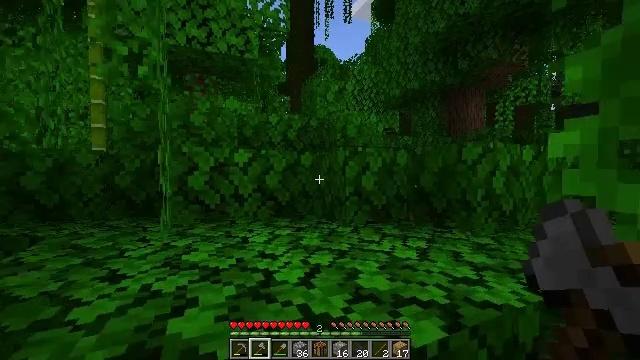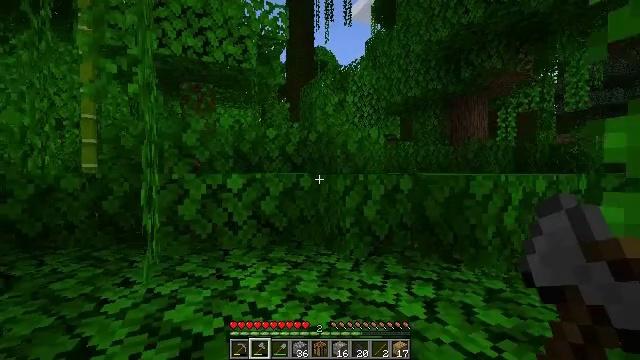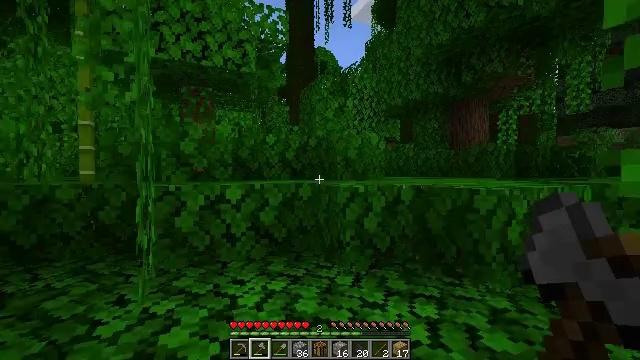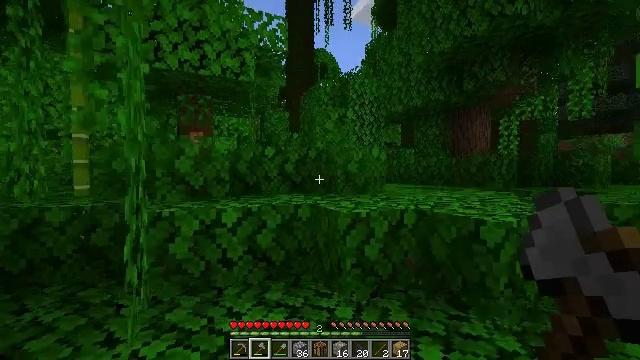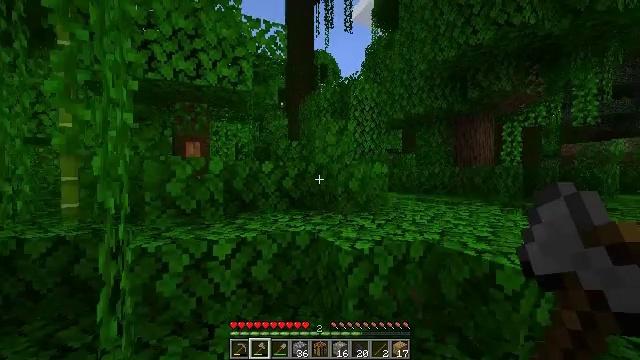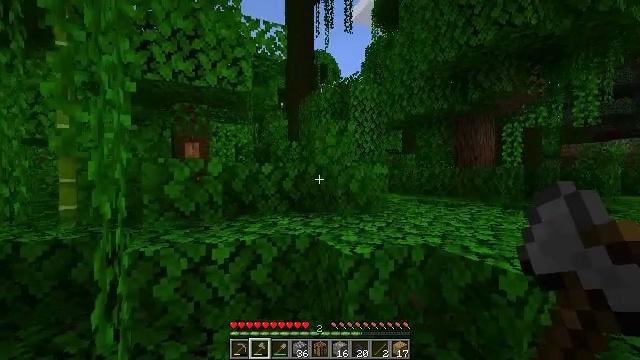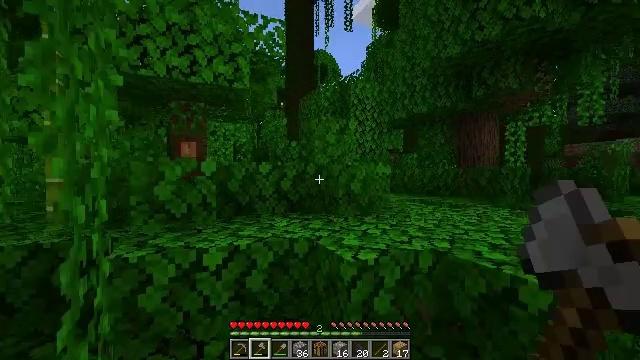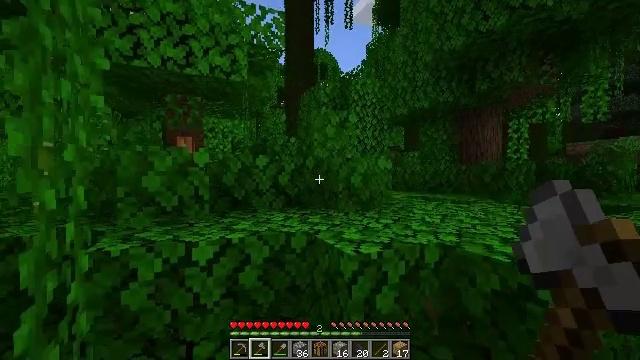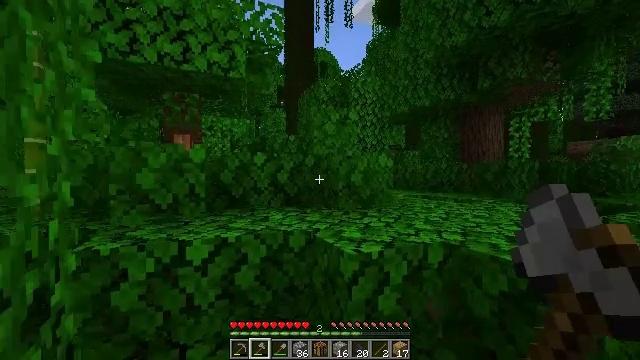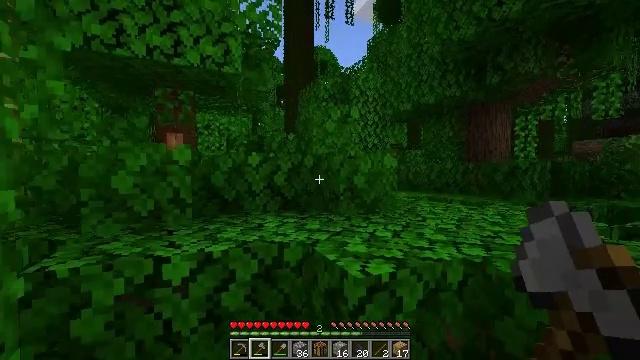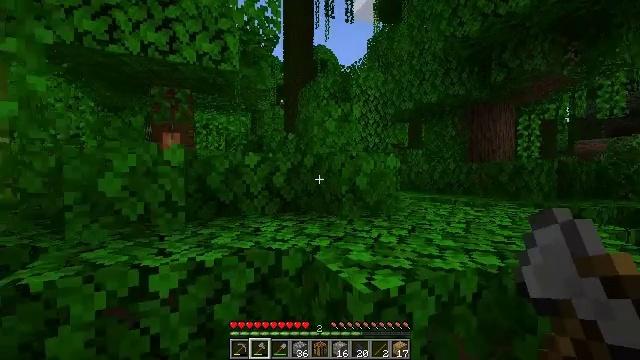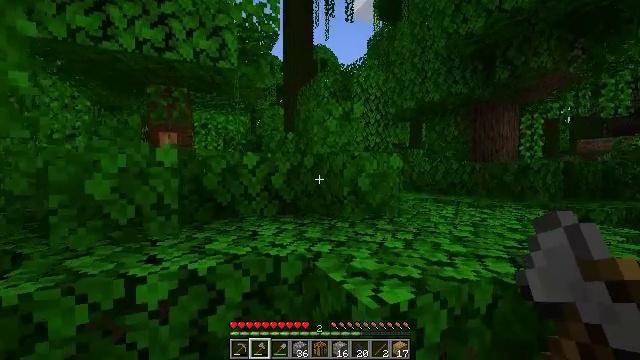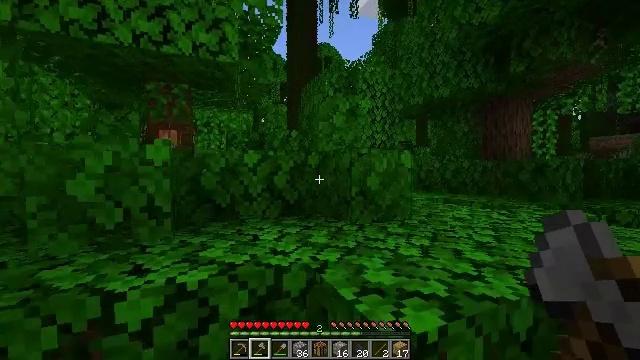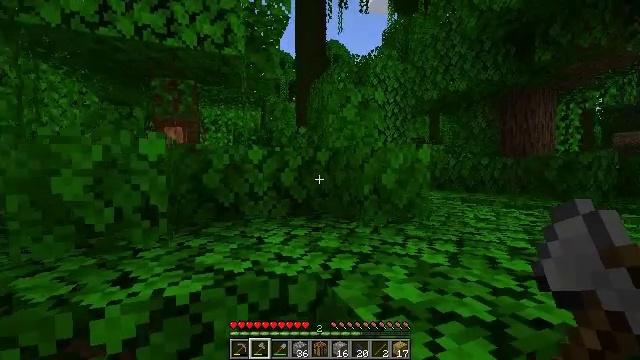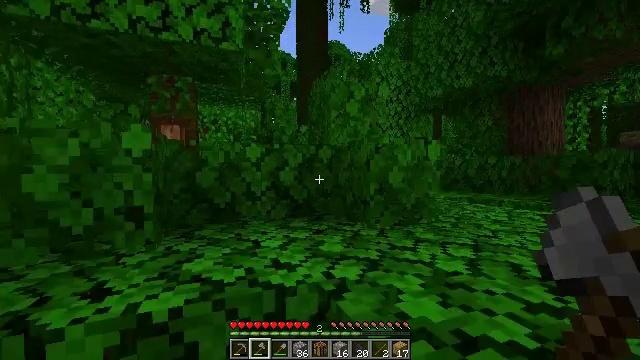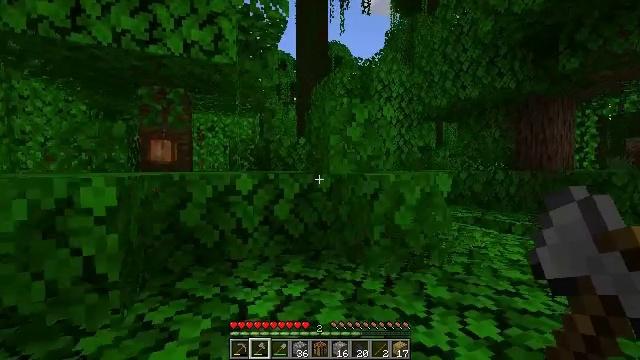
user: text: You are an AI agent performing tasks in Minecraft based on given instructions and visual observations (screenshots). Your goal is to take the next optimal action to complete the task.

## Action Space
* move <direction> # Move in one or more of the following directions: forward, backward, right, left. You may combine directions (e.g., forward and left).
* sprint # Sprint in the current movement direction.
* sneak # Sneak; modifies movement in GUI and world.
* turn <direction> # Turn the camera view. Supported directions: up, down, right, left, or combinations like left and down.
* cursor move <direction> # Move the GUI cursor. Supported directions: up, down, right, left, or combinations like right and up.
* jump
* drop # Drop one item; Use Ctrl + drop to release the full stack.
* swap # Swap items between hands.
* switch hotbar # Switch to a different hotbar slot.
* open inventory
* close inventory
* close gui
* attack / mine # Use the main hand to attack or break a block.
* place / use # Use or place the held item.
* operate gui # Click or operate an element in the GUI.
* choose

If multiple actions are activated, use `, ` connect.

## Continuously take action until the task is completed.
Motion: motion action
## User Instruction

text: Eliminate the parrot.
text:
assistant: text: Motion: move forward, jump
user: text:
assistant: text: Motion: move forward, jump
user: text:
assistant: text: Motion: move forward, jump
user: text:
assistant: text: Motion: move forward, jump
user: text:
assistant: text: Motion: move forward
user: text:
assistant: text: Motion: move forward
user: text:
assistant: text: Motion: move forward
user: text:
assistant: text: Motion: move forward
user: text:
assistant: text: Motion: move forward
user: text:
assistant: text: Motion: move forward
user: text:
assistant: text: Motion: move forward
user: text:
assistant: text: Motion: move forward
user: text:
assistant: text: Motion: move forward, turn left
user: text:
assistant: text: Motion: move forward
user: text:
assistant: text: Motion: move forward, jump
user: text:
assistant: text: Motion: move forward, jump
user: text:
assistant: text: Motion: move forward, turn right, jump
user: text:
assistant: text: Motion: move forward, turn right, jump
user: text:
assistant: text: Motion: move forward, turn right
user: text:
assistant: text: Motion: move forward, turn right
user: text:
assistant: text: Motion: move forward, turn right
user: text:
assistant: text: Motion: move forward, turn right
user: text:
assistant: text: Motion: move forward, turn right
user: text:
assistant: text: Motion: move forward, turn right
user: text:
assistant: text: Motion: move forward, turn right
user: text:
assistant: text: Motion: move forward
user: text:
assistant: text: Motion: move forward, turn left
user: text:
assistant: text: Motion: move forward, turn left
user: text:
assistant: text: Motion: move forward, turn left
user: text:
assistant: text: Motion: move forward, turn left